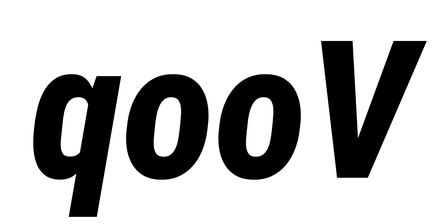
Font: Roboto-Italic_Condensed_ExtraBold_Italic